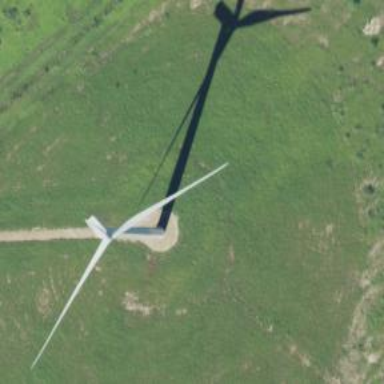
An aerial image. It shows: Wind generator with horizontal axis. The generator is wind turbine.